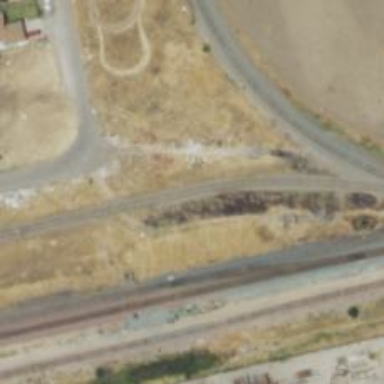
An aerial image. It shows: Railway spur service.